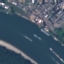
Label: River